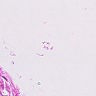
Metastatic tissue present: no